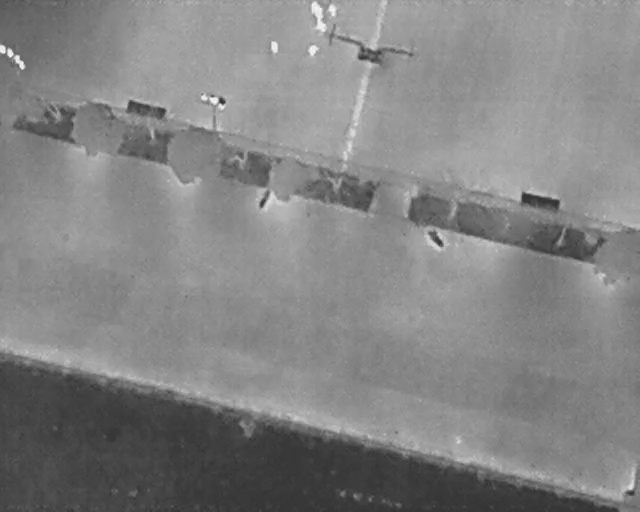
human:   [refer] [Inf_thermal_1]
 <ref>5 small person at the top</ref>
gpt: <box>[[41, 8, 43, 10, 2], [50, 1, 52, 2, 2], [48, 0, 50, 2, 2], [48, 1, 51, 3, 2], [49, 3, 50, 6, 2]]</box>